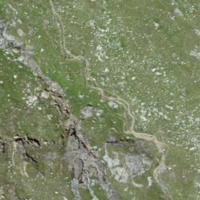
EUNIS habitat code: 48
Species observed at this site:
Eriophorum scheuchzeri